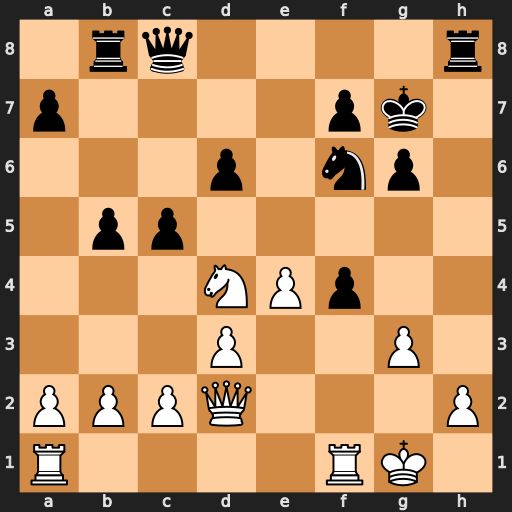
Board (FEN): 1rq4r/p4pk1/3p1np1/1pp5/3NPp2/3P2P1/PPPQ3P/R4RK1
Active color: w
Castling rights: -
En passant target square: -
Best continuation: Qxf4 cxd4 Qxf6+